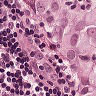
Metastatic tissue present: yes